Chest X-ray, PA view. Patient: 24 years old, sex M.
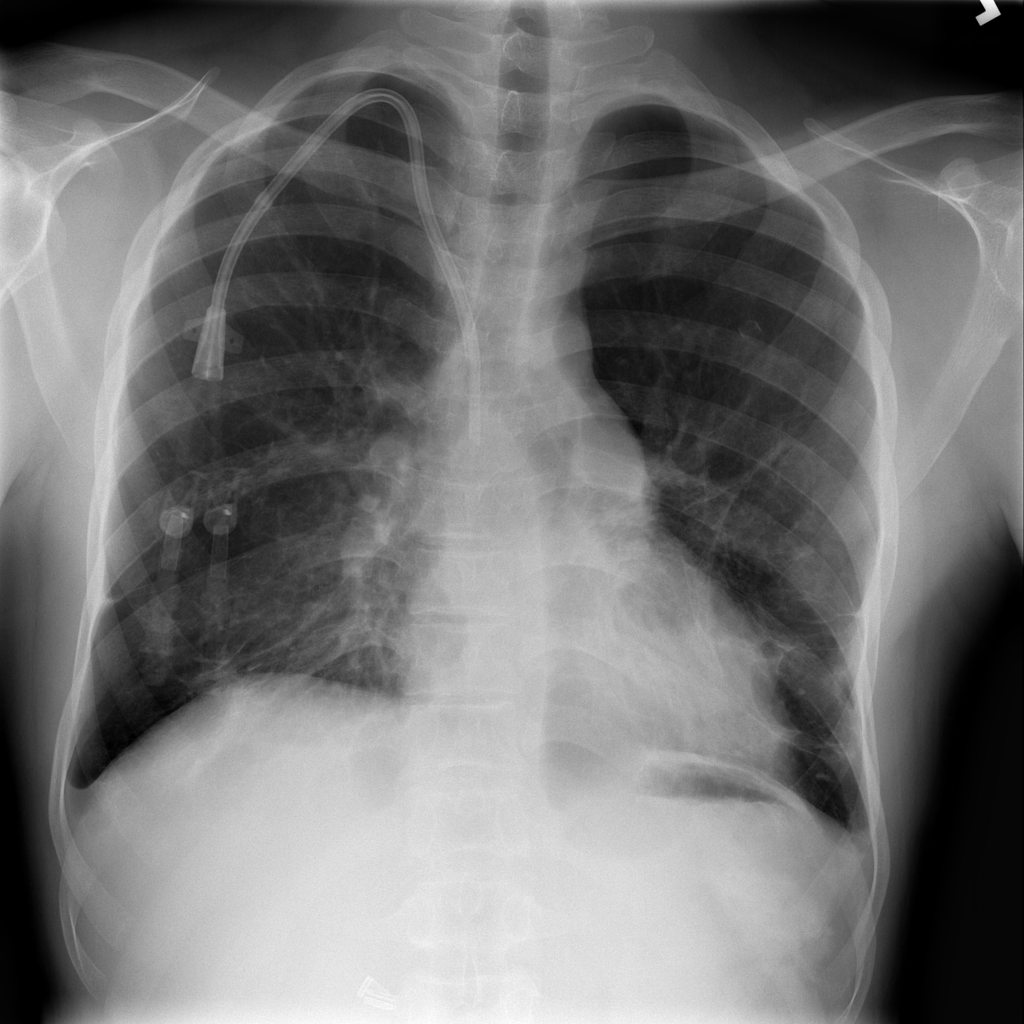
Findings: Atelectasis